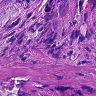
Metastatic tissue present: yes